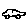
Label: car